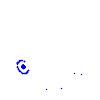
Particle: pion